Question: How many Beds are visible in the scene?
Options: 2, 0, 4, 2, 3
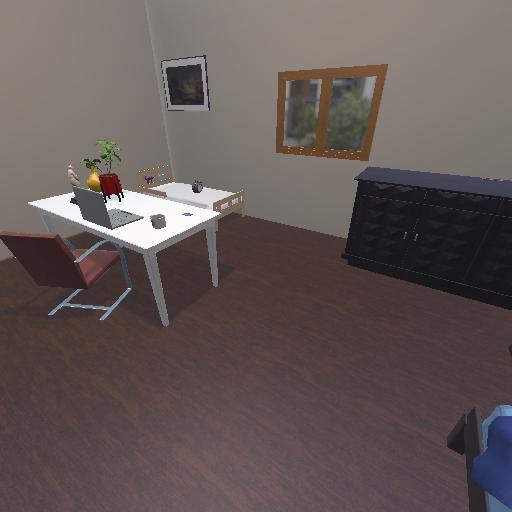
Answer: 2